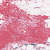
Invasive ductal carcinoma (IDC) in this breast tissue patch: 0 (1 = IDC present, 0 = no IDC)